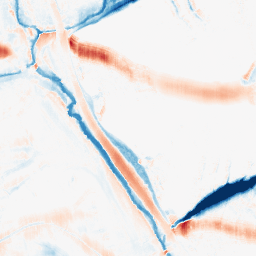
Category: morphological
Decomposition family: morphological_ellipse
Decomposition parameters: operation: average
width: 30
height: 10
Upsampling method: regularized
Upsampling parameters: scale: 4
lambda_reg: 0.01
Upsampling scale: 4